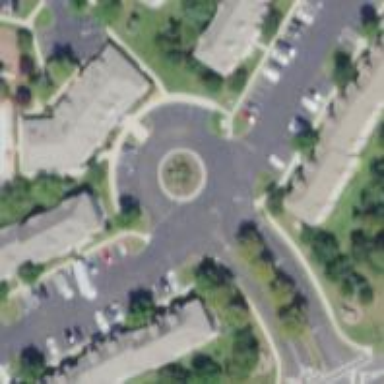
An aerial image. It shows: Roundabout on residential road with asphalt surface.